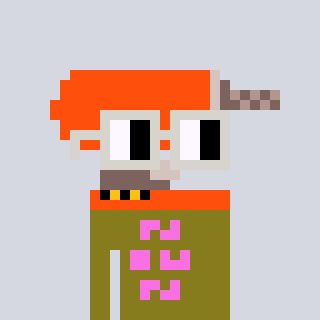
a pixel art character with square light gray glasses, a drill-shaped head and a gunk-colored body on a cool background